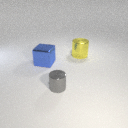
large blue metal cube behind small gray metal cylinder